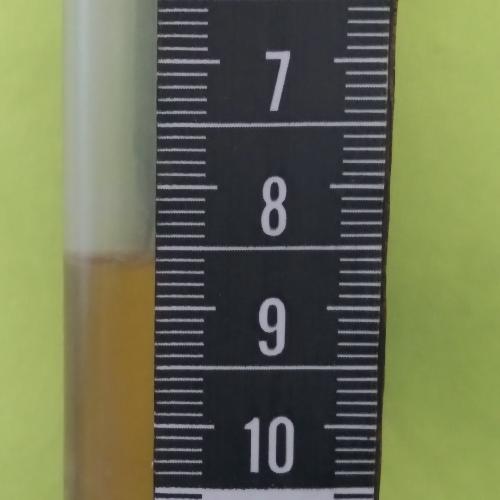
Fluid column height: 8.6 cm